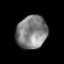
Tissue: prostate
Cell type: T cells
Senescence score: 0.342
Nuclear area (px): 987
Mean DAPI intensity: 130.63